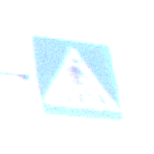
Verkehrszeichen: FussgaengerueberwegLinks
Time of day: SunriseSunset
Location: Outdoor (Urban)
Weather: Clear
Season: NotSpecified
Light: Natural